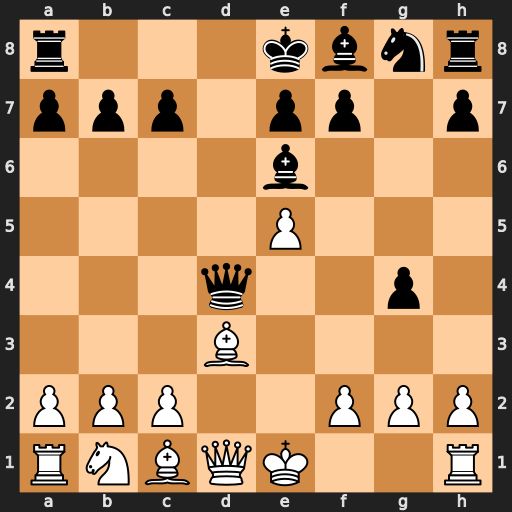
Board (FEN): r3kbnr/ppp1pp1p/4b3/4P3/3q2p1/3B4/PPP2PPP/RNBQK2R
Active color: w
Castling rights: KQkq
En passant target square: -
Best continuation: Bb5+ Qd7 Bxd7+